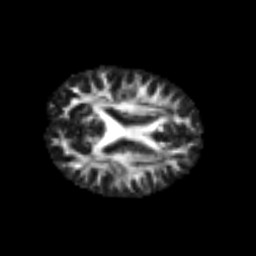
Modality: FA
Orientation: axial
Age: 25
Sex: male
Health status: healthy